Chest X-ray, PA view. Patient: 57 years old, sex F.
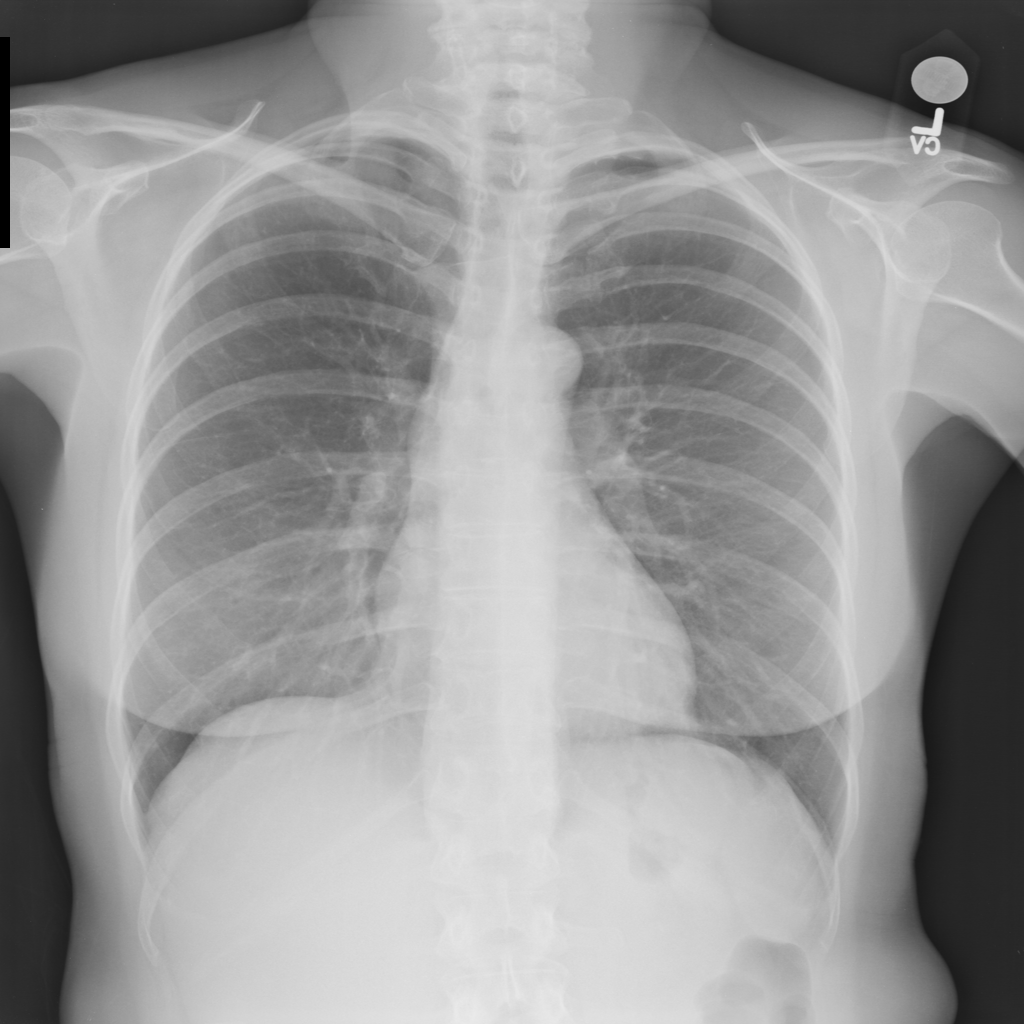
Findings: No Finding